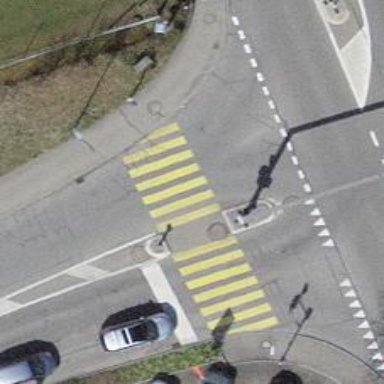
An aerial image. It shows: Uncontrolled crossing with central island on the road.